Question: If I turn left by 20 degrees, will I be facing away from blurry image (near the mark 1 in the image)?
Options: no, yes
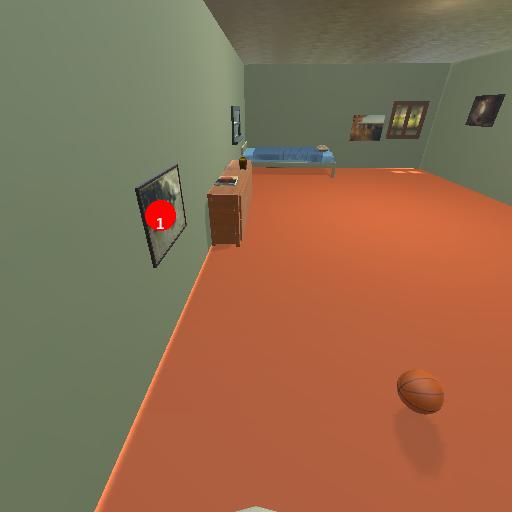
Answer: no